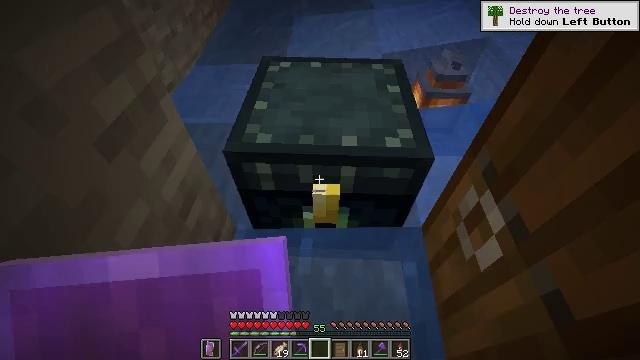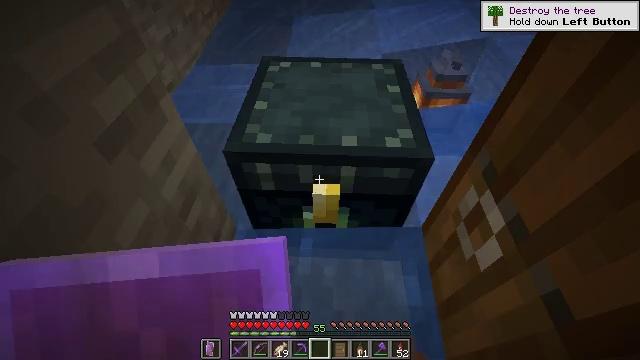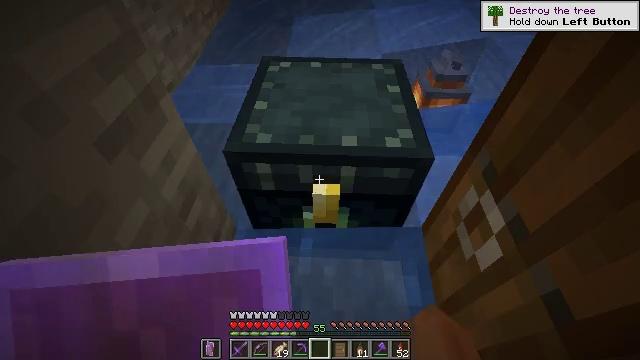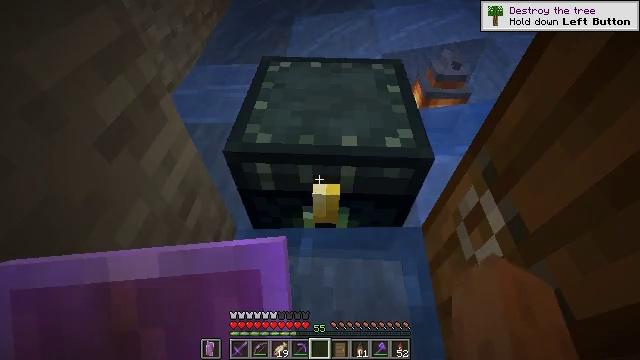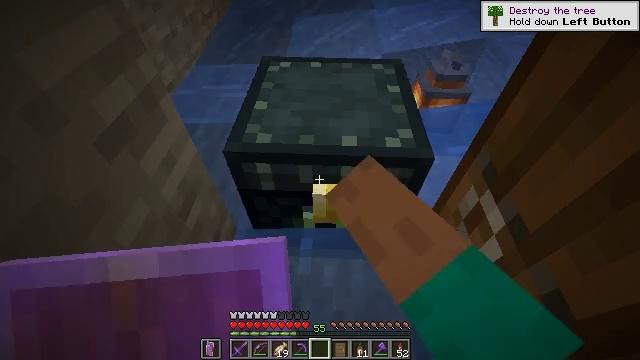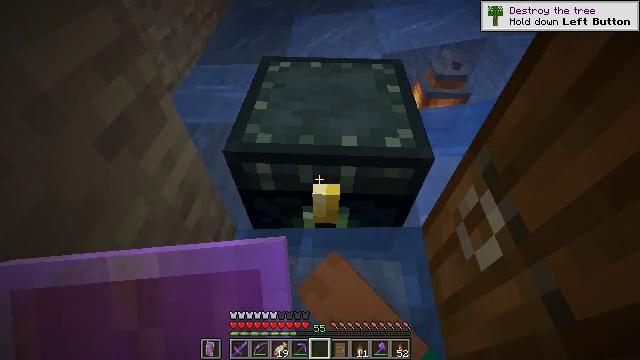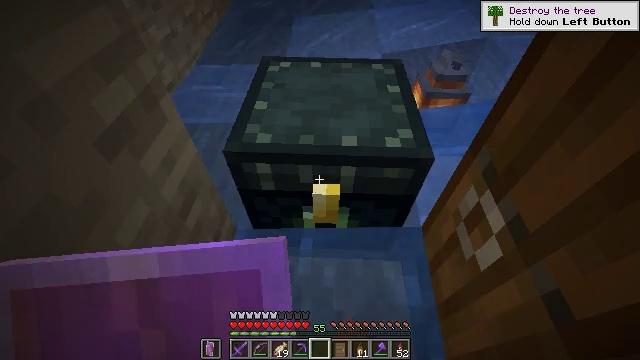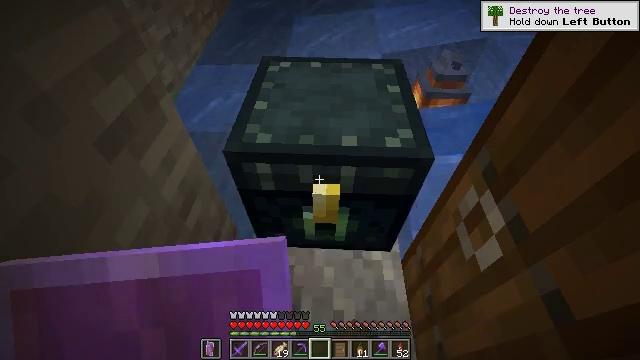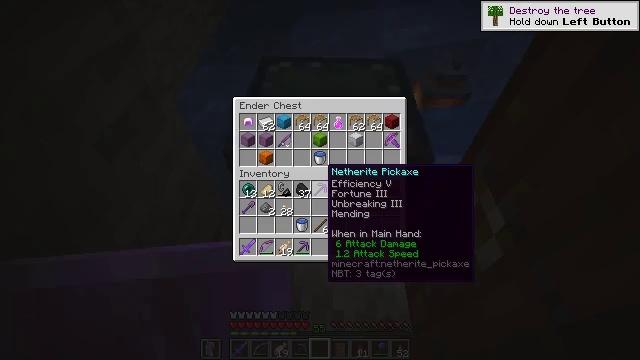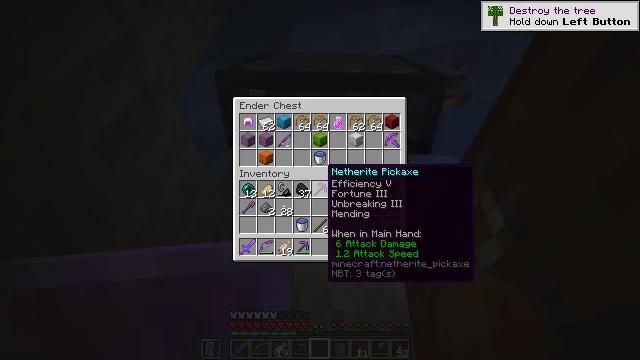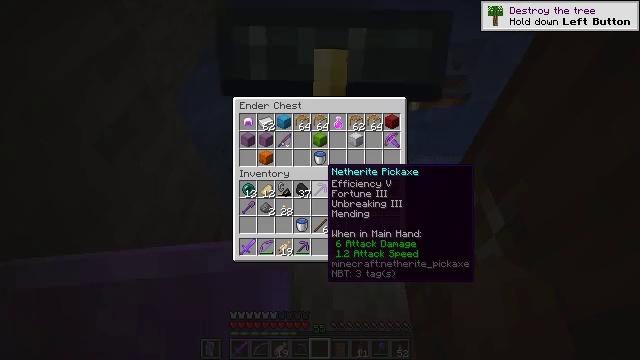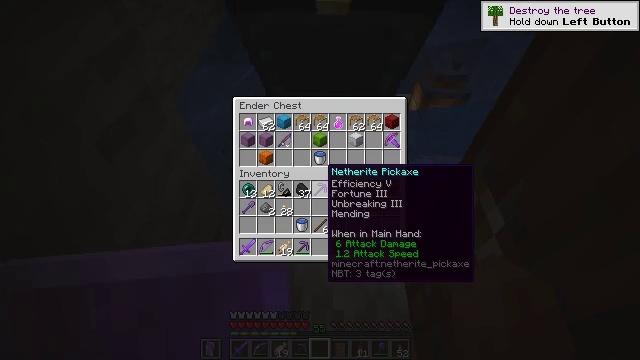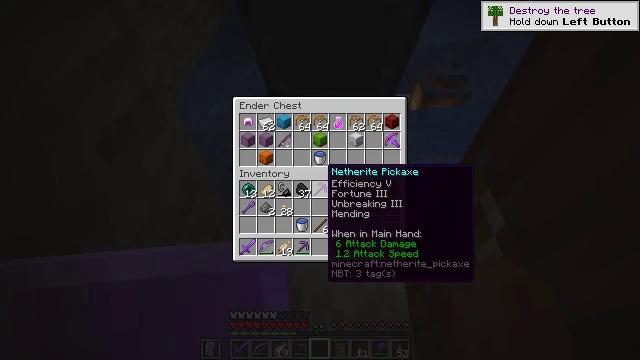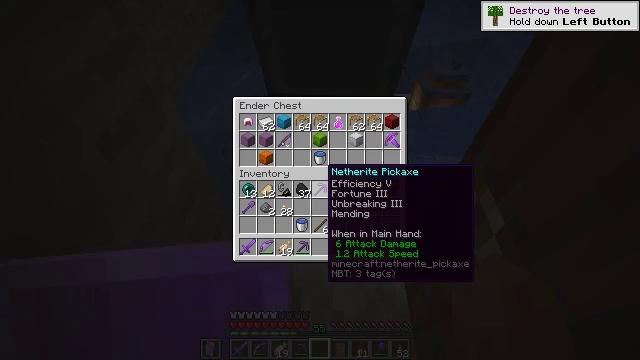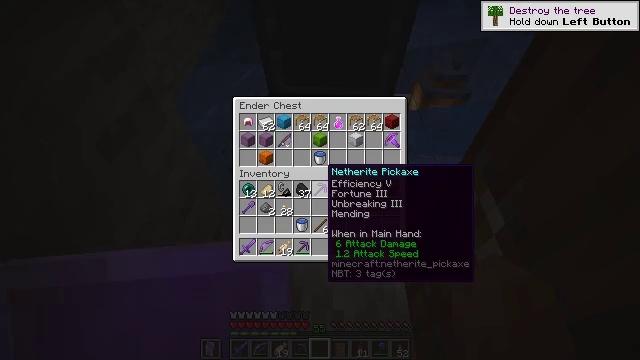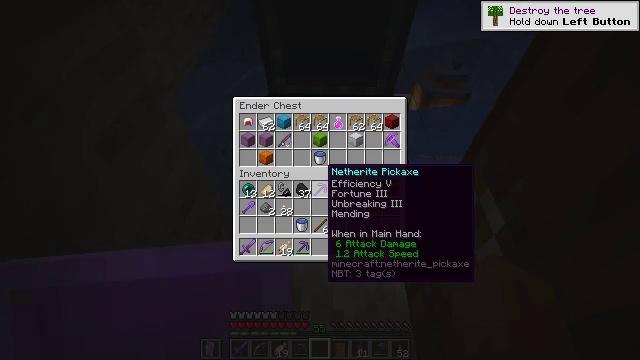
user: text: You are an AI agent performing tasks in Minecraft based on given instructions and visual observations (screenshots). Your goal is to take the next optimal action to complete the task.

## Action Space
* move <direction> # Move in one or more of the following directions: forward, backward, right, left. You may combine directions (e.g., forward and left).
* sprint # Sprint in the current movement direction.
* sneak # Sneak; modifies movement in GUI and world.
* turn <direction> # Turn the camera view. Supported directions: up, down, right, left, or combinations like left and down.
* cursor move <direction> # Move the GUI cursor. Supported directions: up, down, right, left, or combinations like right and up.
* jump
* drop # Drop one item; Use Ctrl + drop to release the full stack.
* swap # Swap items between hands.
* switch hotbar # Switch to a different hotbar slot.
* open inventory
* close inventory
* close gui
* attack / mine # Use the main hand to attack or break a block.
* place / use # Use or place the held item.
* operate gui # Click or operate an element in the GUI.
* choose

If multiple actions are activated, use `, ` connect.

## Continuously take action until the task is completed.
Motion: motion action
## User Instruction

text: Mine the ender chest.
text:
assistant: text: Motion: no_op
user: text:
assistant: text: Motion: no_op
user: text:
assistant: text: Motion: use / place
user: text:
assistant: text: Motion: use / place
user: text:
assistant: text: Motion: use / place
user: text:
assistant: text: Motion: use / place
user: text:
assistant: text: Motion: no_op
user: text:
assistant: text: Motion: no_op
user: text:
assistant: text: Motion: no_op
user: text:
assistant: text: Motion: no_op
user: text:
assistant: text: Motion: no_op
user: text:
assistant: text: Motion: no_op
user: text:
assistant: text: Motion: no_op
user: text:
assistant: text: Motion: no_op
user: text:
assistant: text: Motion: no_op
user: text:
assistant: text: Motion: no_op
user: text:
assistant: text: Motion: no_op
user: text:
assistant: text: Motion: no_op
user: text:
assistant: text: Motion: no_op
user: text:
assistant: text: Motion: no_op
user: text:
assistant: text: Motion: no_op
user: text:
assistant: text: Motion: no_op
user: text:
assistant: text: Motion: no_op
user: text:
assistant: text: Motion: no_op
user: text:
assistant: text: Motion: no_op
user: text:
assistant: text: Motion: no_op
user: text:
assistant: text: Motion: no_op
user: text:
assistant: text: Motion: no_op
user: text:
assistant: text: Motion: no_op
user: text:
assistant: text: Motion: no_op